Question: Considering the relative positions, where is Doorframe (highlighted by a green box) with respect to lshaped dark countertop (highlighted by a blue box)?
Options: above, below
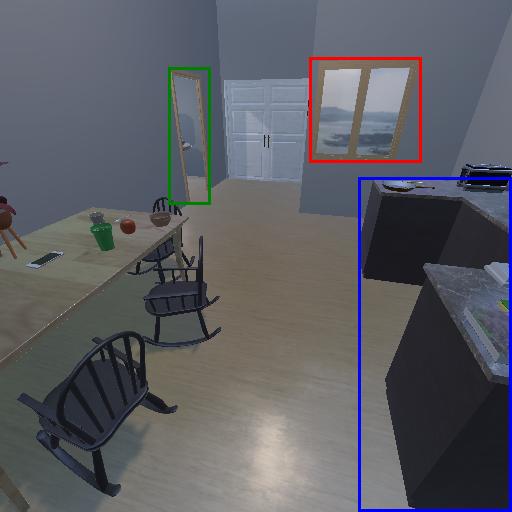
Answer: above